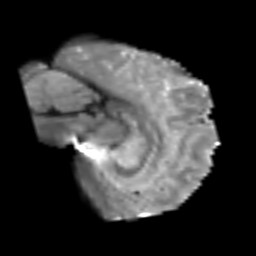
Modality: T2w
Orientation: sagittal
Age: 56
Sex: male
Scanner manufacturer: siemens
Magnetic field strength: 3 T
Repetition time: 6.1 s
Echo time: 0.101 s